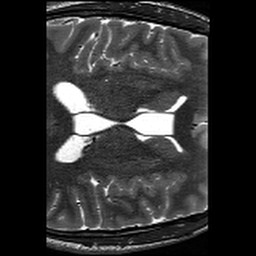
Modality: T2w
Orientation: axial
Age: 26
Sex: male
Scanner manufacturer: siemens
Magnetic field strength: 3 T
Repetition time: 13.15 s
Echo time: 0.082 s